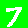
Digit: 7